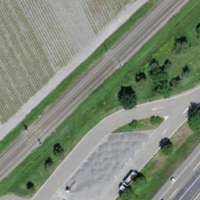
EUNIS habitat code: 57
Species observed at this site:
Lepidium draba